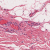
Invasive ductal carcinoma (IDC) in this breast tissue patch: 0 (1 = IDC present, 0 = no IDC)